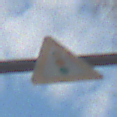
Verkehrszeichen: Lichtzeichenanlage
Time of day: MorningAfternoon
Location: Outdoor (Nature)
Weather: PartlyCloudy
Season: Autumn
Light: Natural